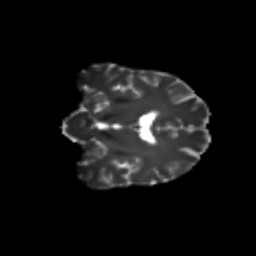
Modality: T2w
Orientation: coronal
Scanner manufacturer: siemens
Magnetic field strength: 3 T
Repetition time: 9.2 s
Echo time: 0.084 s